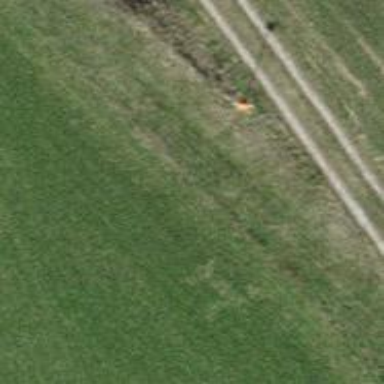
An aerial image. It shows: Pipeline marker.